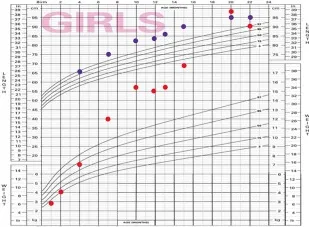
Modified WHO growth charts* display both case patients. : Case patient 1:BMI for age.
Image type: chart (chart)